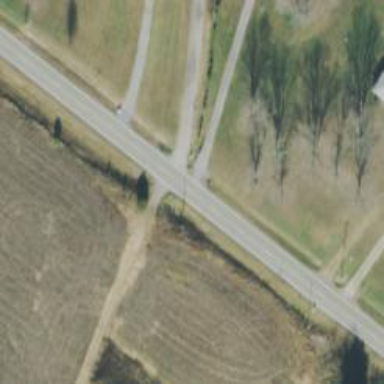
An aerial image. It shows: Secondary road.